Question: Actually i want to specify the custom text size in my application by user selection. Below is a figure that demonstrate the idea/theme

So, for that i have an idea to achieve this.
I will create a dialog in the view which having the user input options to increase/ decrease the font size. after changing the font size, i vll apply the same to the application. (+) & (-) signs will work to change the font size as well as seek bar too.
Here my question is is there any specific font style/ size changes in build android class / library / any other idea is available?
any help will be appreciate. mean while i will come with something which i try. Thankyou
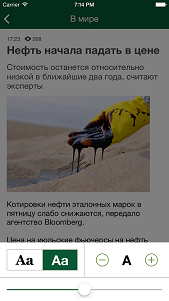
Answer: you can check
'''
btnTextDeSave.setOnClickListener(onClickEven);
btnTextInSave.setOnClickListener(onClickEven);
public OnClickListener onClickEven = new OnClickListener() {
@Override
public void onClick(View v) {
// TODO Auto-generated method stub
switch (v.getId()) {
break;
case R.id.btTextDeSave:
txtDescriptionSave.setTextSize(TypedValue.COMPLEX_UNIT_PX, (txtDescriptionSave.getTextSize() - 2f));
break;
case R.id.btTextInSave:
txtDescriptionSave.setTextSize(TypedValue.COMPLEX_UNIT_PX, (txtDescriptionSave.getTextSize() + 2f));
break;
default:
break;
}
}
};
'''